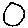
Label: circle